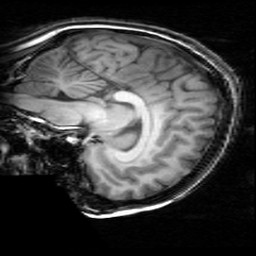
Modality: T1w
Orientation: sagittal
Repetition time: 0.008948 s
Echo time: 0.001784 s